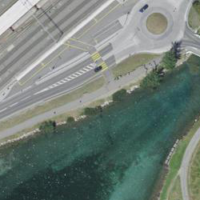
EUNIS habitat code: 14
Species observed at this site:
Prunella modularis
Passer domesticus
Hippocrepis comosa
Fulica atra
Linaria vulgaris